Question: I am trying to setStyleSheet on the BUTTON for just one option in the toolbar, namely the "menuSystem" object within the menuBar:
The structure is like:
'''
NAME Class
menuBar QMenu
-menuFile QMenu
-menuSystem QMenu <- Want to color just the button for this
-action1 QAction
-action2 QAction
-action3 QAction
-menuView QMenu
'''
If I use:
'''
ui.menuBar.setStyleSheet("QMenu::item {background-color: rgb(80, 255, 80)}"
'''
It colors all the butons (obviously)
If I use:
'''
ui.menuSystem.setStyleSheet("{*same styling*}")
'''
It doesn't color the 'system' button, but colors all the contents, i.e. the actions 1, 2 and 3.
On the other hand, if I use a pseudostate like :selected for instance:
'''
ui.menuSystem.setStyleSheet("QMenu::item:selected {*same styling*}"
'''
It colors only the button where my curser is at, including the "menuSystem"
This makes me think, is there a way to define a pseudostate using a function to catch a signal and have it applied?
Edit: I tried defining a class as suggested by @Matphy:
'''
class MSystem(QMenu) :
pass
'''
in msystem.h which is in the solution, and:
'''
import msystem
...
self.parent.ui.menuBar.setStyleSheet("MSystem::item {background-color: rgb(255, 80, 80)}")
'''
The class of the item has been changed accordingly:

or in the .ui file:
'''
<widget class="MSystem" name="MenuSystem">
<property name="title">
<string>&amp;System</string>
</property>
<widget class="QMenu" name="menuSoftware">*stuff*</wdiget>
*and more stuff*
</widget>
'''
and at the bottom:
'''
<customwidgets>
<customwidget>
<class>MSystem</class>
<extends>QMenu</extends>
<header>msystem.h</header>
</customwidget>
</customwidgets>
'''
but nothing happens...
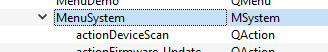
Answer: Create your own class (inherit 'QMenu'):
'''
class MenuSystem(QMenu):
pass
'''
Then you write:
'''
ui.menuBar.setStyleSheet("MenuSystem::item {background-color: rgb(80, 255, 80)}")
'''